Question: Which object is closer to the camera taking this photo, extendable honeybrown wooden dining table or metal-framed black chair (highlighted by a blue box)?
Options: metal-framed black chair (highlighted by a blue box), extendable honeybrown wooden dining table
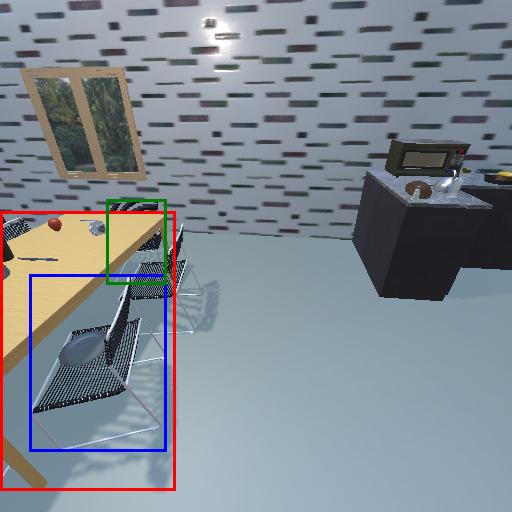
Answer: metal-framed black chair (highlighted by a blue box)